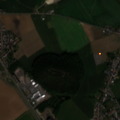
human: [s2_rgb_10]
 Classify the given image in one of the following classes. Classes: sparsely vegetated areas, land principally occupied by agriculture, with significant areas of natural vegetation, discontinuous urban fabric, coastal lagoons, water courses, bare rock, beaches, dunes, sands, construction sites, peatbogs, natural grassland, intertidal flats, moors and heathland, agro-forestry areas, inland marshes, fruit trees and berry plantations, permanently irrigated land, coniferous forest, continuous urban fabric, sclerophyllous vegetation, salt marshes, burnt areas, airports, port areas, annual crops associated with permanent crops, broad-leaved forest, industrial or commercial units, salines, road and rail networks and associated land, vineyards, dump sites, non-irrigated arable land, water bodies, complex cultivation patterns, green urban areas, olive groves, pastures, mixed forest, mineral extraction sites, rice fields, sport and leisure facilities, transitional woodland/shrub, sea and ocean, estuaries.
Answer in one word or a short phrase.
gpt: discontinuous urban fabric, non-irrigated arable land, pastures, complex cultivation patterns